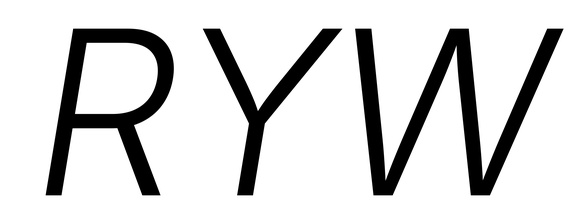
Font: Inter-Italic_Light_Italic